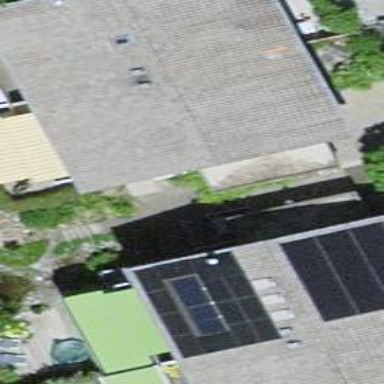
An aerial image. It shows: Residential building.